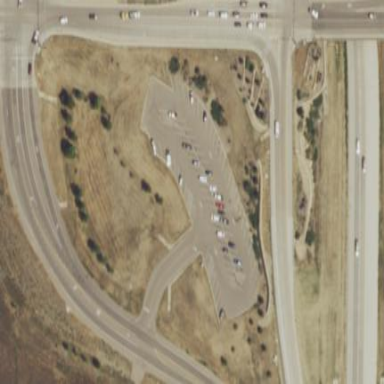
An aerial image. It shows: Parking lot with asphalt surface designed for park and ride facility.